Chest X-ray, PA view. Patient: 68 years old, sex M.
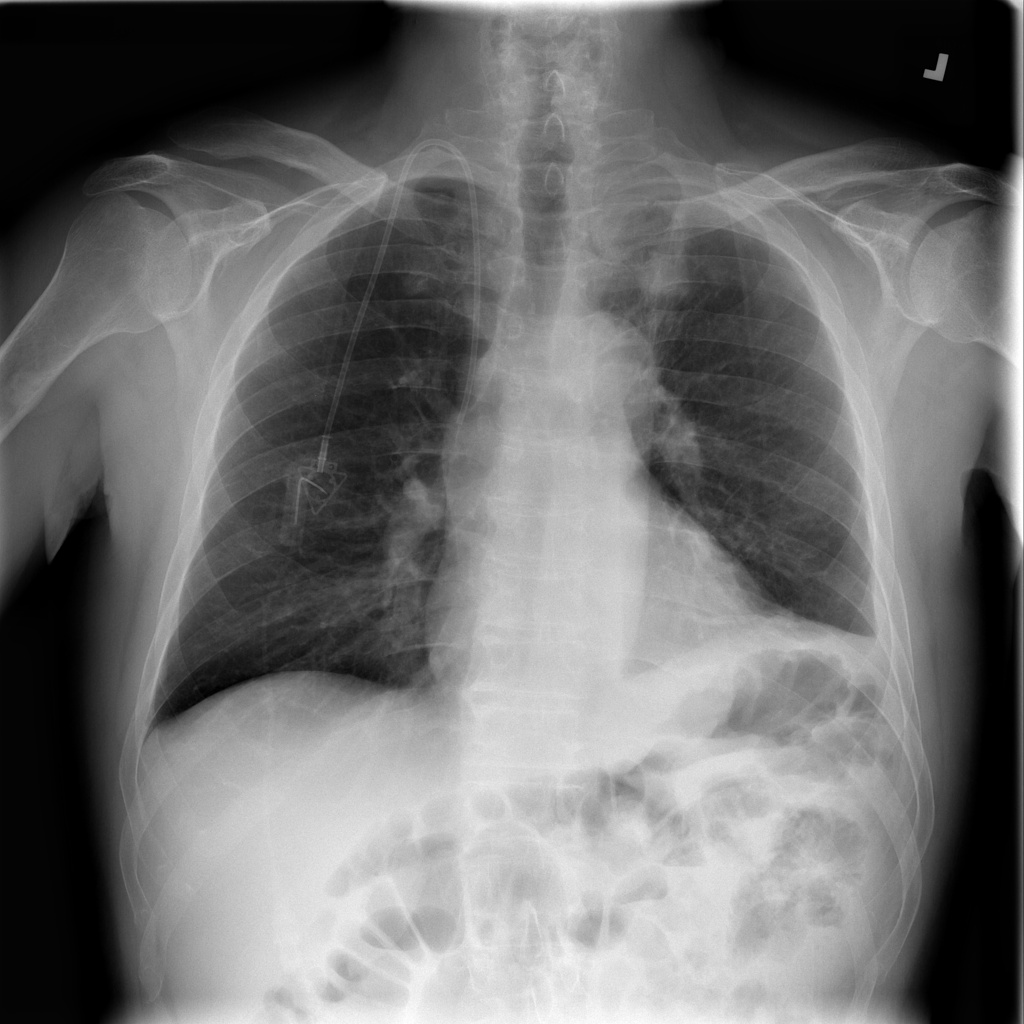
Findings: Effusion